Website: macys
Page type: cart
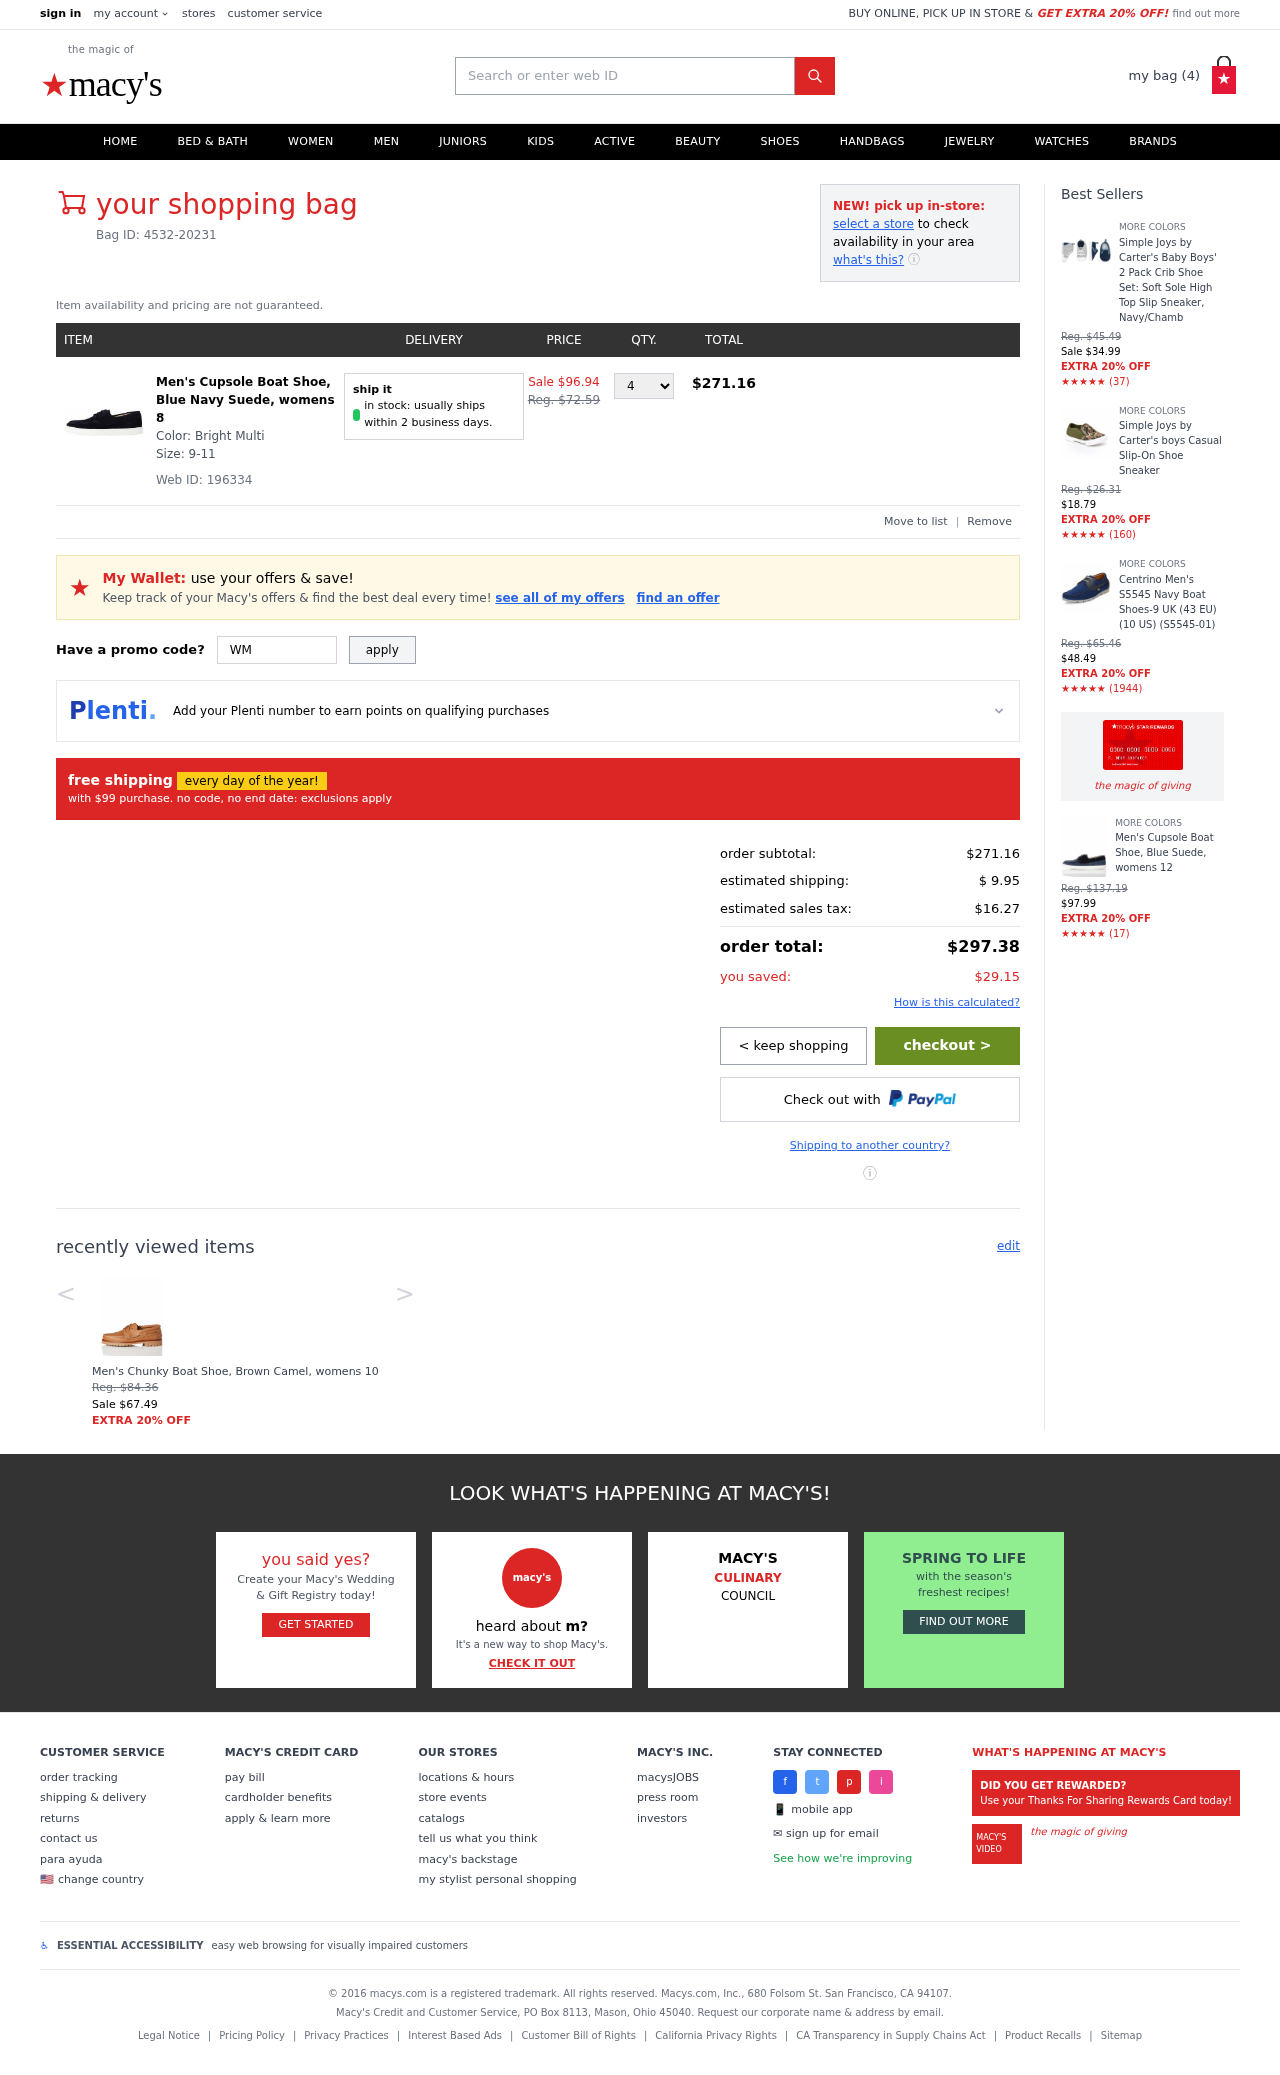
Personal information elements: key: PII_PROMO_CODE
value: WMYSAVE
Product elements: key: PRODUCT1_NAME
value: Men's Cupsole Boat Shoe, Blue Navy Suede, womens 8
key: PRODUCT1_PRICE
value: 67.79
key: PRODUCT1_QUANTITY
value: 4
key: PRODUCT2_NAME
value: Men's Chunky Boat Shoe, Brown Camel, womens 10
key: PRODUCT2_PRICE
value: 67.49
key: PRODUCT3_NAME
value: Simple Joys by Carter's Baby Boys' 2 Pack Crib Shoe Set: Soft Sole High Top Slip Sneaker, Navy/Chamb
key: PRODUCT3_NUM_RATINGS
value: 37
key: PRODUCT3_PRICE
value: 34.99
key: PRODUCT4_NAME
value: Simple Joys by Carter's boys Casual Slip-On Shoe Sneaker
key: PRODUCT4_NUM_RATINGS
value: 160
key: PRODUCT4_PRICE
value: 18.79
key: PRODUCT5_NAME
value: Centrino Men's S5545 Navy Boat Shoes-9 UK (43 EU) (10 US) (S5545-01)
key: PRODUCT5_NUM_RATINGS
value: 1944
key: PRODUCT5_PRICE
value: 48.49
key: PRODUCT6_NAME
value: Men's Cupsole Boat Shoe, Blue Suede, womens 12
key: PRODUCT6_NUM_RATINGS
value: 17
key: PRODUCT6_PRICE
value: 97.99
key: PRODUCT1_ORIGINAL_PRICE
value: Sale $96.94
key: PRODUCT1_TOTAL
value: $271.16
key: PRODUCT2_ORIGINAL_PRICE
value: Reg. $84.36
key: PRODUCT3_ORIGINAL_PRICE
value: Reg. $45.49
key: PRODUCT3_RATING
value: ★★★★★
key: PRODUCT4_ORIGINAL_PRICE
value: Reg. $26.31
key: PRODUCT4_RATING
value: ★★★★★
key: PRODUCT5_ORIGINAL_PRICE
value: Reg. $65.46
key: PRODUCT5_RATING
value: ★★★★★
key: PRODUCT6_ORIGINAL_PRICE
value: Reg. $137.19
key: PRODUCT6_RATING
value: ★★★★★
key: PRODUCT_WEB_ID
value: Web ID: 196334
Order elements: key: ORDER_NUM_ITEMS
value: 4
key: ORDER_BAG_ID
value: Bag ID: 4532-20231
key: ORDER_SUBTOTAL
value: $271.16
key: ORDER_SHIPPING_COST
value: $ 9.95
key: ORDER_TAX
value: $16.27
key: ORDER_TOTAL
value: $297.38
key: ORDER_SAVINGS
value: $29.15
Search elements: key: HEADER_SEARCH
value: Search or enter web ID